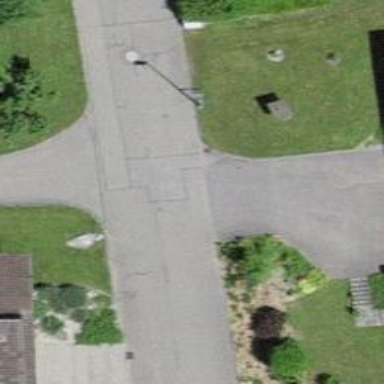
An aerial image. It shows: Residential road.